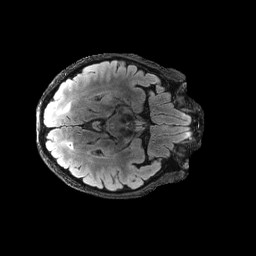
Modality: FLAIR
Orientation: axial
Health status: ill
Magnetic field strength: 3 T